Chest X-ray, AP view. Patient: 57 years old, sex M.
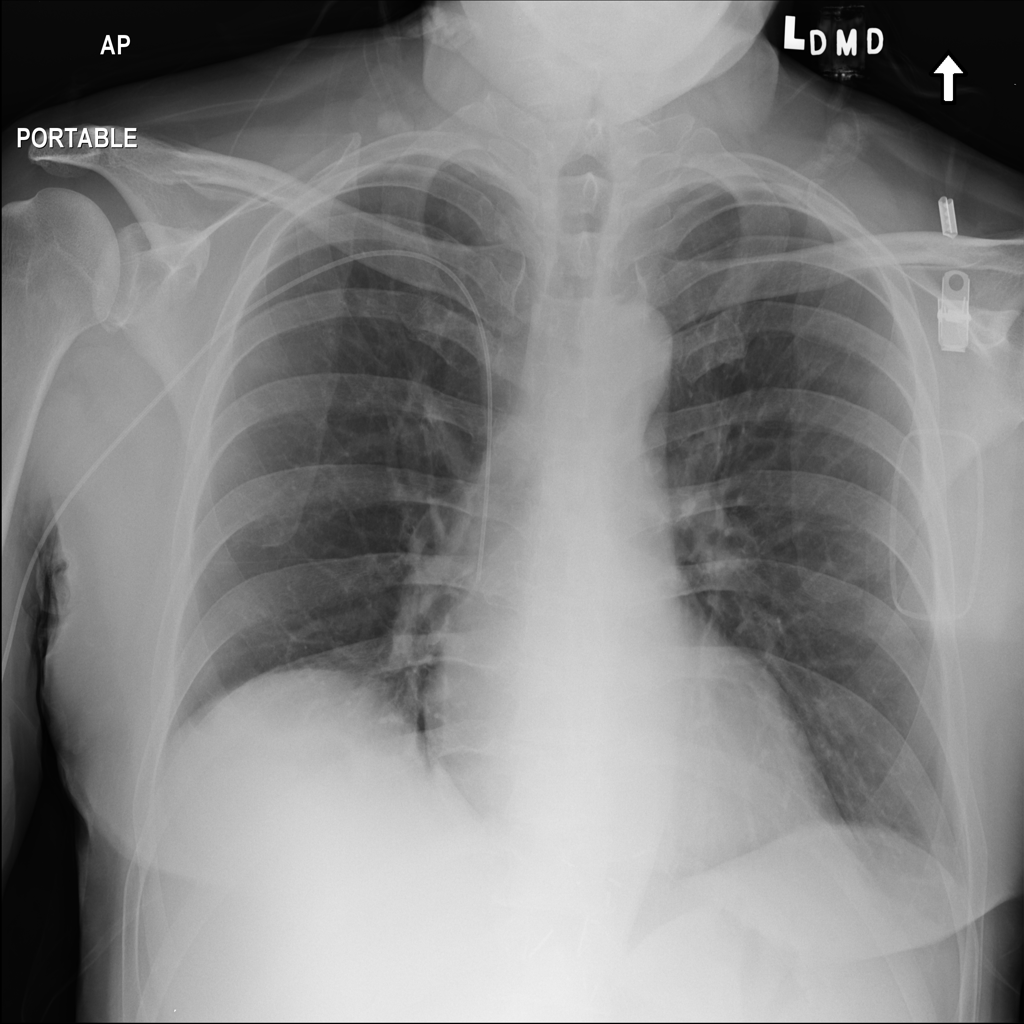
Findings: No Finding